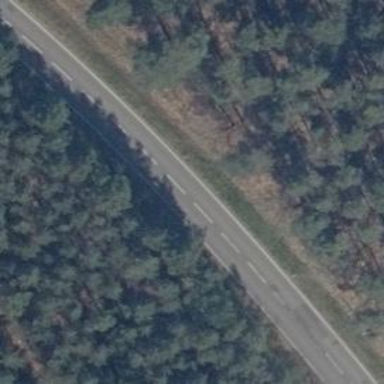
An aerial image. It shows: Tertiary road with asphalt surface.